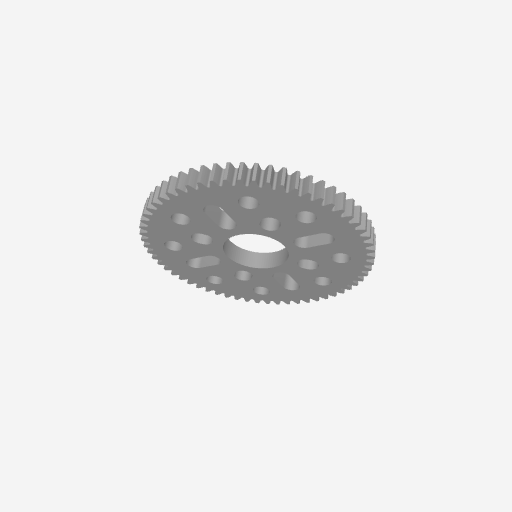
Part: HubMountAcetalGear60T